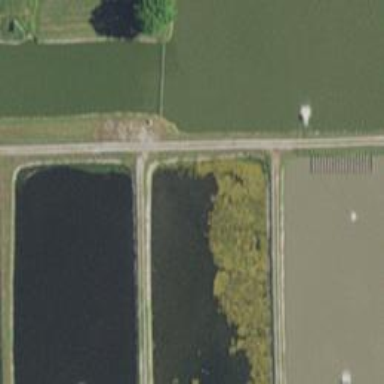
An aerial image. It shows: Aquaculture area with water.